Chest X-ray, PA view. Patient: 48 years old, sex F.
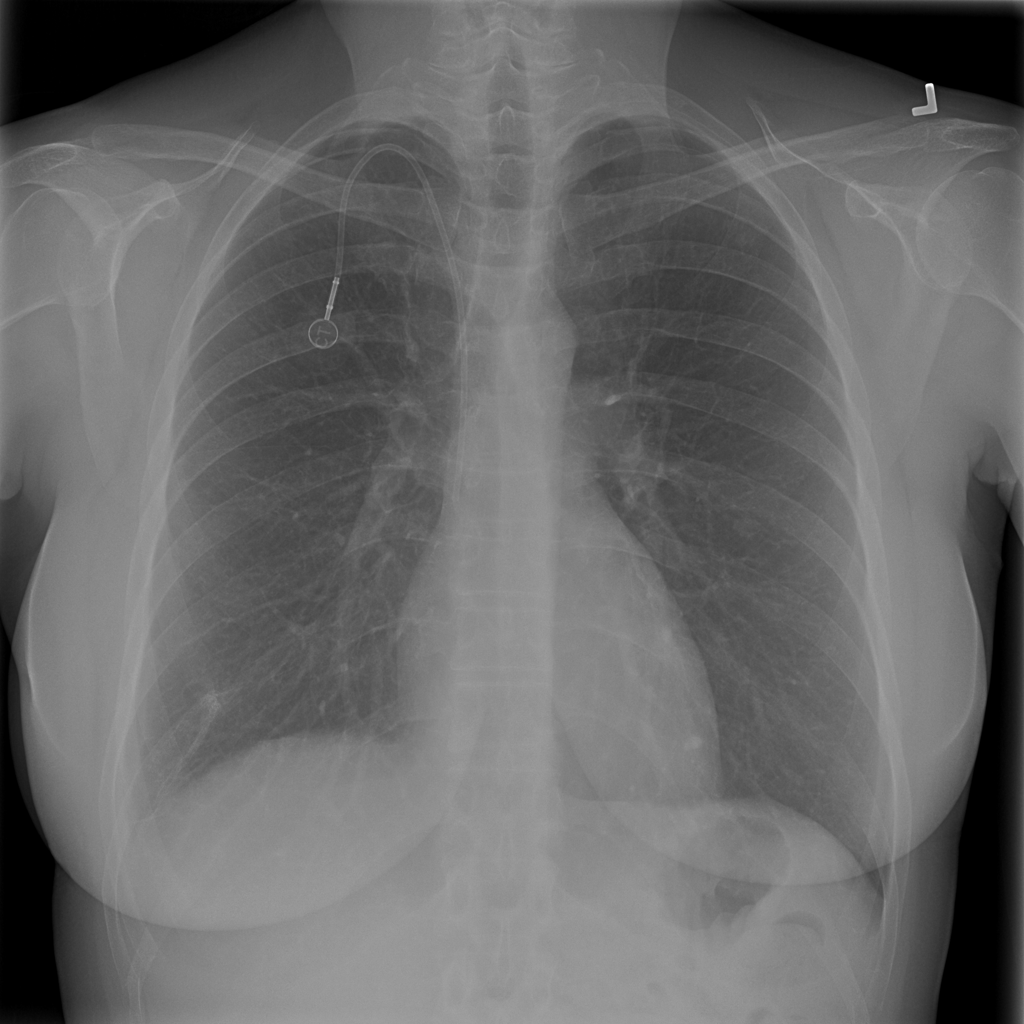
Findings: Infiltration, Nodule